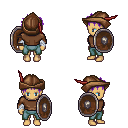
a pixel art fantasy rpg character, female body template, human, tanned skin, brown long-sleeve shirt, teal pants, purple bedhead hairstyle, leather cap, white cloth bandages, shield, four views (front, back, left, right), 2x2 character sprite sheet, small pixel art, hard edges, no anti-aliasing